Question: I'm having an issue with the Responsive plugin for DataTables (version 1.10.4) which can be seen in the provided image. I'm currently trying to get this to display correctly on phones where the screen is small. The issue happens when the columns become small enough that they cannot be shrunk anymore. Instead of Responsive automatically hiding the column it leaves it visible until most of the column overflows before hiding it.
It seems to ignore the containing div width and instead only cares about the window size. It does work correctly for some tables (the widths just happen to line up correctly so Responsive hides all the correct columns)
I don't 'think' this is a custom CSS issue but I may be wrong. Any ideas on a fix or what I could do to troubleshoot this issue?
Updating DataTables to a newer version is possible but not ideal (lots of tables are using retired plugins and would require a lot of modifications)
Thanks

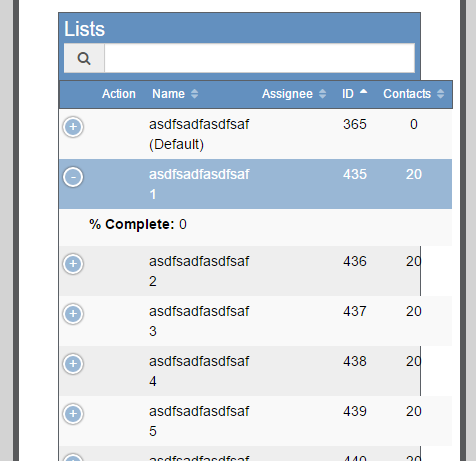
Answer: I finally found my issue. Big thanks to the posts at <URL> for pointing me in the right direction.
The version of response I was using was 1.0.2 and the bug appears to have been fixed in 1.0.4.
Ended up upgrading DataTables to the newest version (1.10.4 to 1.10.10) and adding in the newest versions of the two 'retired' plugins TableTools and ColVis which seem to work just fine so I didn't need to do a ton of refactoring.
<URL>